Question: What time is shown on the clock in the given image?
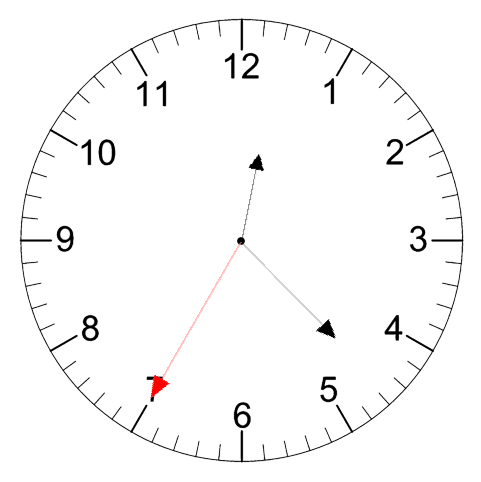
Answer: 12:22:35